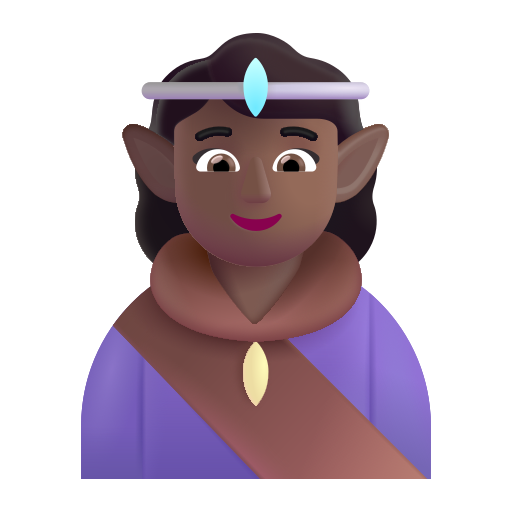
woman elf color  dark